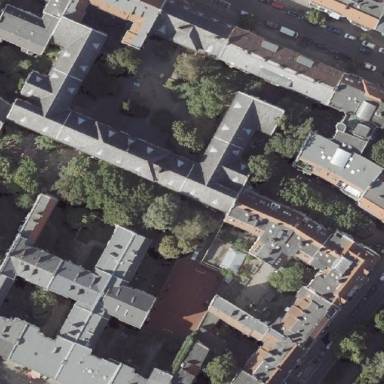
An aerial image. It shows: School building.